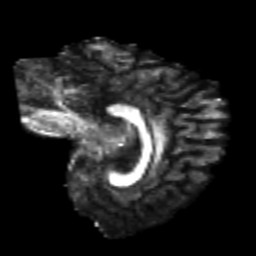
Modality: FA
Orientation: sagittal
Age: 22
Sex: female
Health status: healthy
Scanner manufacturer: philips
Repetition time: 7.384 s
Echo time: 0.08599 s